Aerial crown-view tile of a tropical tree (Barro Colorado Island, Panama), acquired 20250124:
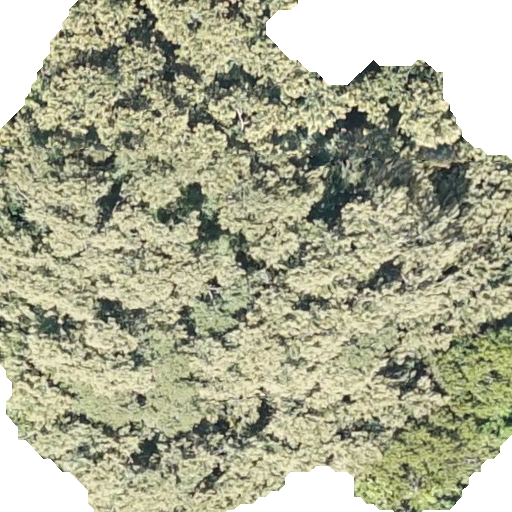
Species: Luehea seemannii
GBIF accepted scientific name: Luehea seemannii
Crown area: 379.408 m²